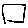
Label: square